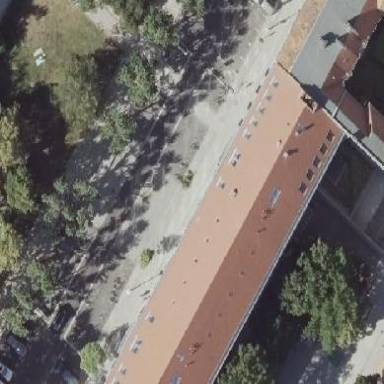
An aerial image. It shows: School building.